Question: i am newbie in iOS Development i make an application that Contain Two Scrollview one is in Big Size and Second is in Small Size that Shown in my Image and both are Contain Same images But First are Big in Size and Second Are Small in Size. here i want to make like as when i select any image From my Second Scrollview means small Scrollview then that image are Directly Shown in Big ScrollView like as a ViewPager or SegmentedControll in iOS how it is possible if it possible then please Give me Solution here my Image of Scrollview is.

Here i want when i select From Bottom Scrollview then i want Show that image in Upper Scrollview and here Both Scrollview is Contain Array of image and both are Same .
And Here code to set the imageview in scrollview
'''
for(int index=0; index < [self.imagesa count]; index++)
{
NSDictionary *dict=[self.imagesa objectAtIndex:index];
NSString *image=[dict valueForKey:@"link"];
bigImage=[[UIImageView alloc]init];
bigImage.userInteractionEnabled=TRUE;
bigImage.bounds=CGRectMake(0, 0, self.zoomScroll.frame.size.width, self.zoomScroll.frame.size.height);
bigImage.frame=CGRectMake(index * self.zoomScroll.frame.size.width, 0, self.zoomScroll.frame.size.width, self.zoomScroll.frame.size.height);
[bigImage setMultipleTouchEnabled:YES];
[bigImage setTag:1];
[bigImage sd_setImageWithURL:[NSURL URLWithString:image] placeholderImage:[UIImage imageNamed:@"1.png"]];
[bigImage setUserInteractionEnabled:TRUE];
[self.objectarray insertObject:bigImage atIndex:index];
CGSize scrollViewSize=CGSizeMake(self.zoomScroll.frame.size.width*[self.objectarray count], self.zoomScroll.frame.size.height);
[self.zoomScroll setContentSize:scrollViewSize];
[self.zoomScroll addSubview:bigImage];
self.zoomScroll.clipsToBounds=YES;
[self.zoomScroll addSubview:[self.objectarray objectAtIndex:index]];
}
'''
Here bigimage is imageview and zoomScroll is Scrollview and Code for Second means Small Scrollview is same only size of imageview and scrollview is Different.
And here Selection of Small image Code like as
'''
- (void)touchesBegan:(NSSet *)touches withEvent:(UIEvent *)event
{
UITouch * touch = [[event allTouches] anyObject];
for(int index=0;index<[self.imageArray count];index++)
{
UIImageView *imgView = [self.imageArray objectAtIndex:index];
NSLog(@"x=%f,y=%f,width =%f,height=%f",imgView.frame.origin.x,imgView.frame.origin.y,imgView.frame.size.width,imgView.frame.size.height);
NSLog(@"x= %f,y=%f",[touch locationInView:self.view].x,[touch locationInView:self.view].y) ;
if(CGRectContainsPoint([imgView frame], [touch locationInView:self.scrollView]))
{
[self ShowDetailView:imgView];
break;
}
}
}
'''
and ShowDetailView method Code is
'''
-(void)ShowDetailView:(UIImageView *)imgView
{
bigImage.image = imgView.image;
[self.zoomScroll addSubview:bigImage];
}
'''
And also this method is in my Differnt Class File and here i import that Class.
'''
- (void)touchesBegan:(NSSet *)touches withEvent:(UIEvent *)event
{
[self.nextResponder touchesBegan:touches withEvent:event];
}
'''
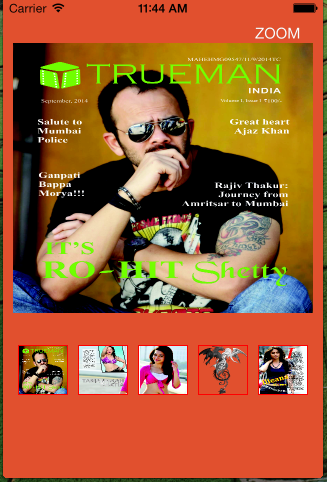
Answer: Ok in your small scrollview image. seta a tag for all image.
'''
smallimage.tag = index;
'''
and in this method
'''
-(void)ShowDetailView:(UIImageView *)imgView
{
[self.zoomScroll setContentOffset:CGPointMake(imgView.tag * self.zoomScroll.frame.size.width, 0) animated:YES];
}
'''